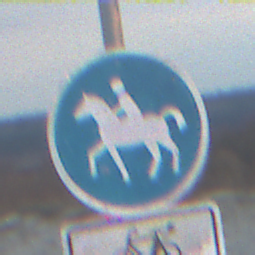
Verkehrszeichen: Reitweg
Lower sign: EinspurigeFahrzeugeFrei6
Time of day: SunriseSunset
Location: Outdoor (Beach)
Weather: PartlyCloudy
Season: NotSpecified
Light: Natural